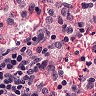
Metastatic tissue present: no